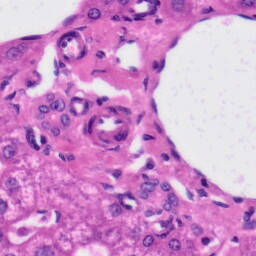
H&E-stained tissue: Liver